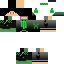
A male skeleton skin with dark skin, wearing black bald dressed in a green hoodie and black pants, featuring a closed mouth.